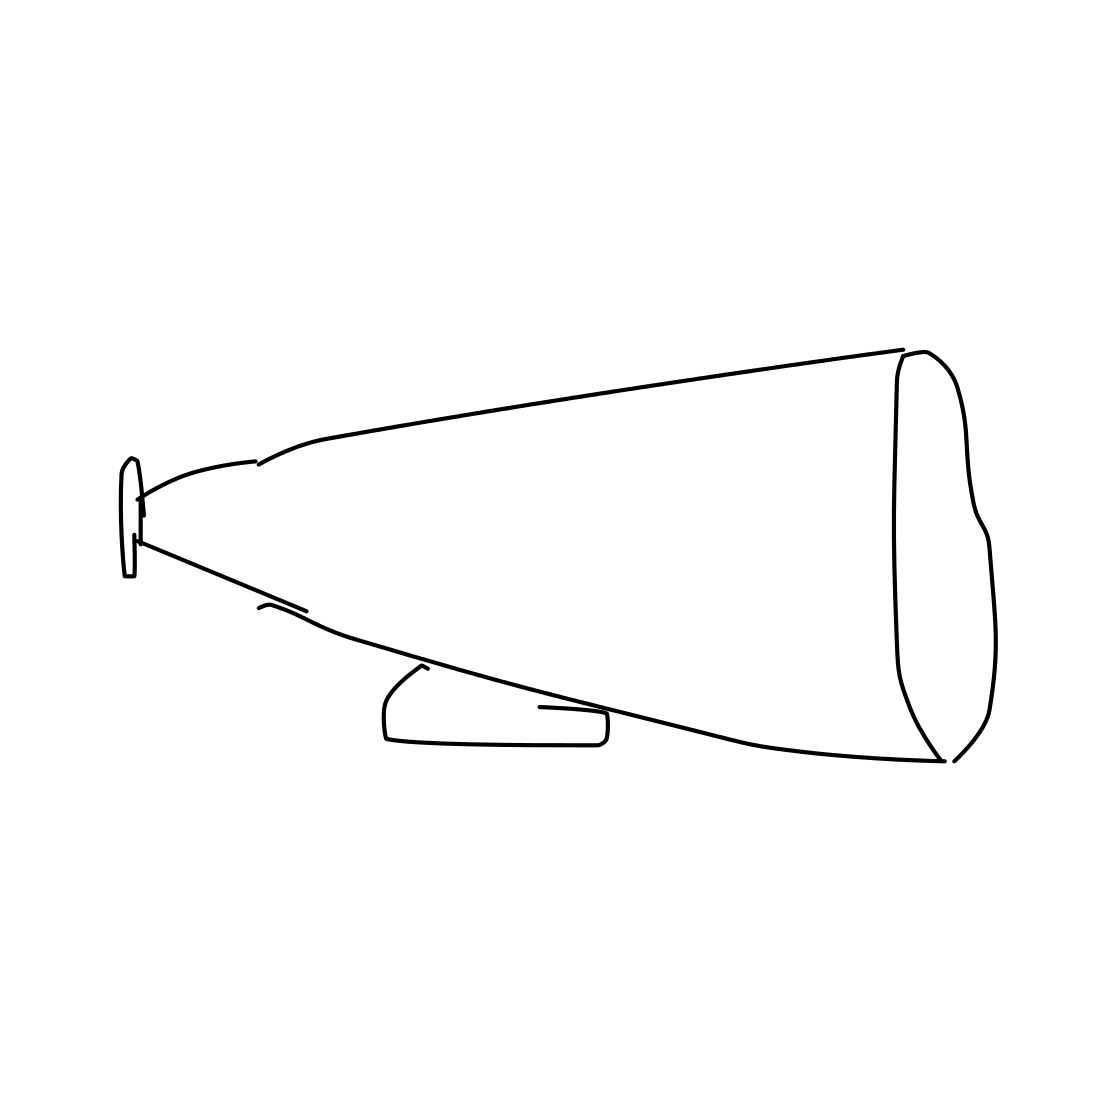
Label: megaphone